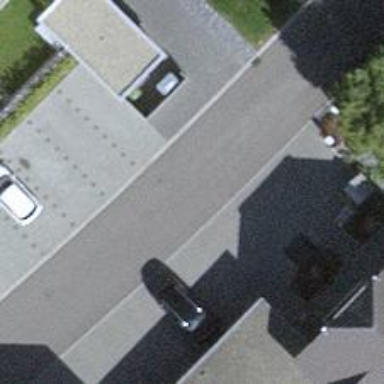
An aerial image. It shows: Residential road.